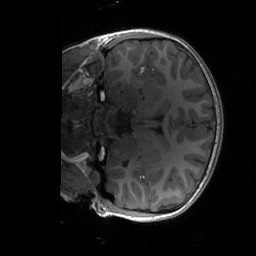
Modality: T1w
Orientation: coronal
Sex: male
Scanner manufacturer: siemens
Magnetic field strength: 3 T
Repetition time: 1.9 s
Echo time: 0.00243 s